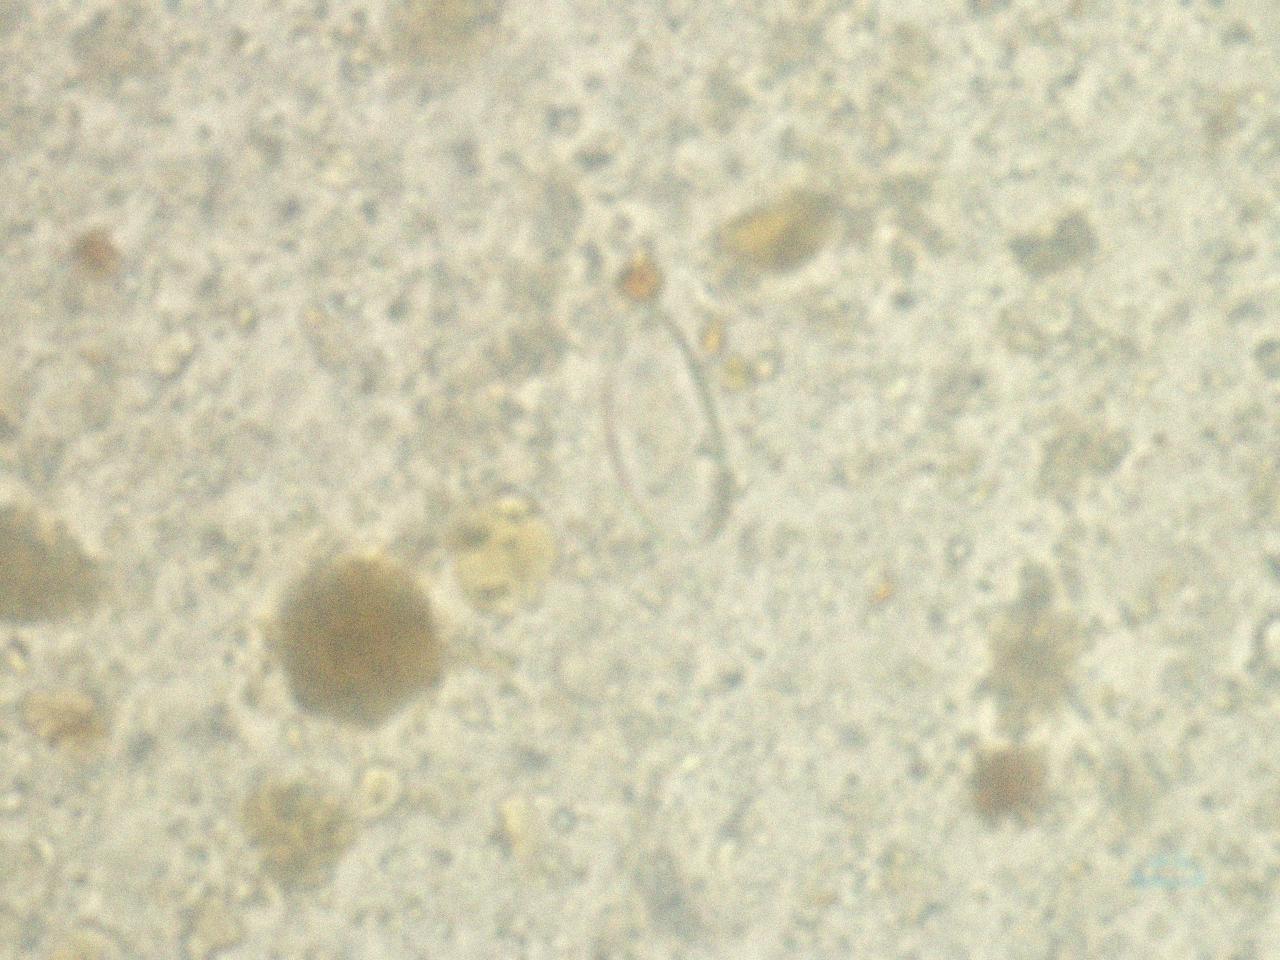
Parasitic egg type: Enterobius vermicularis